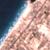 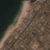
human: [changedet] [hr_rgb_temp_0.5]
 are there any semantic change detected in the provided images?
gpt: Nothing has changed.